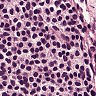
Metastatic tissue present: no